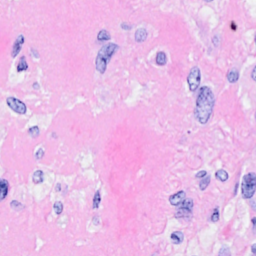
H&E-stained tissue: Breast